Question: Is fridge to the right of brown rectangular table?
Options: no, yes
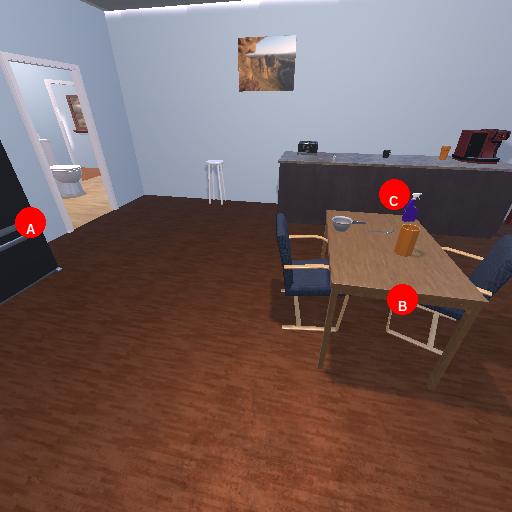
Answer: no